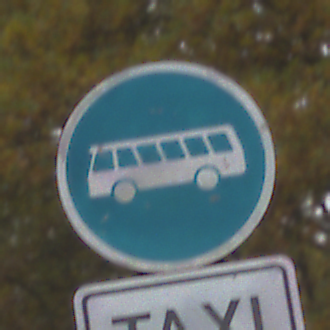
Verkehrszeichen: Busssonderstreifen
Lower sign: BesondereFahrzeugeUndTransportgueter1
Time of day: Midday
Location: Outdoor (Nature)
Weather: Overcast
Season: Autumn
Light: Natural